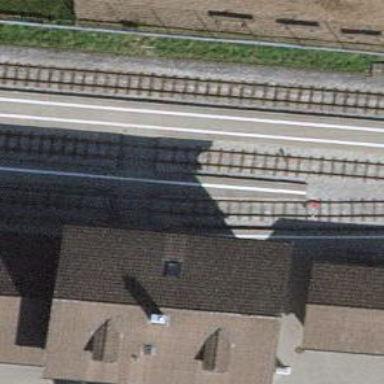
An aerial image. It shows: Stop position for public transport on the railway.